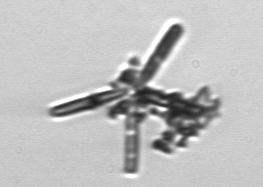
Label: Thalassionema